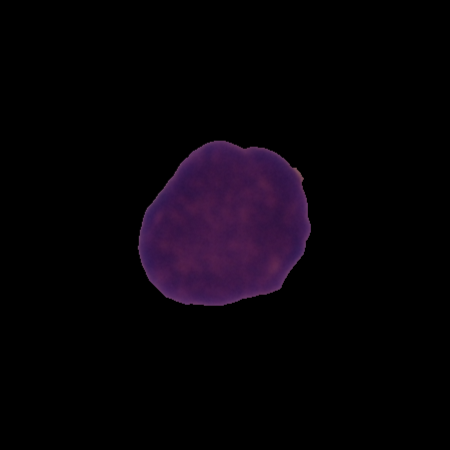
Label: healthy